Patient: sex M, age 60
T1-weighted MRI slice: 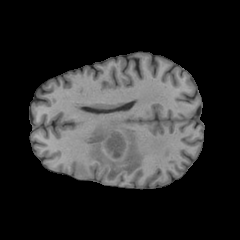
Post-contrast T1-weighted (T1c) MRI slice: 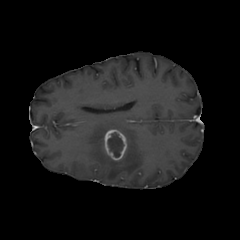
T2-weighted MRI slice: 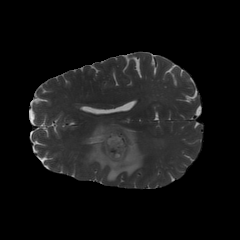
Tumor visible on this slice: yes
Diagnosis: Glioblastoma, IDH-wildtype
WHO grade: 4